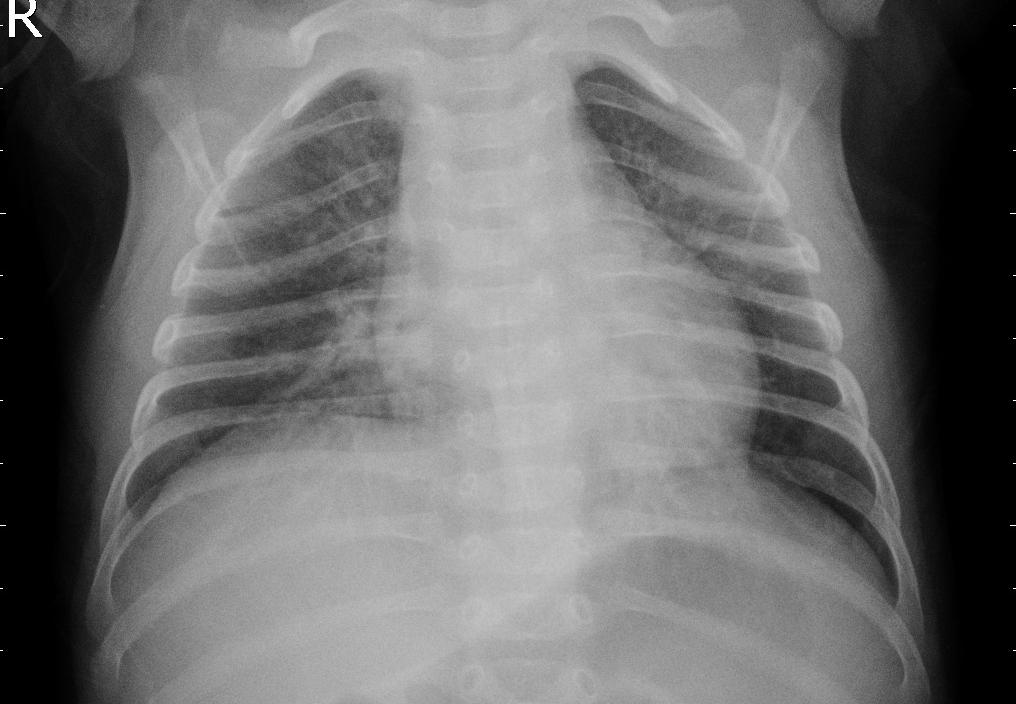
Diagnosis: PNEUMONIA